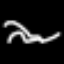
Label: squiggle